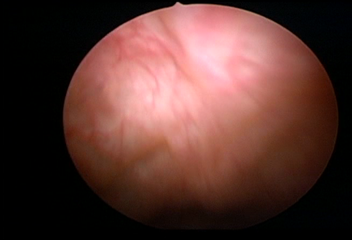
Modality: WLC
Class: Normal mucosa
Bladder cancer association: No